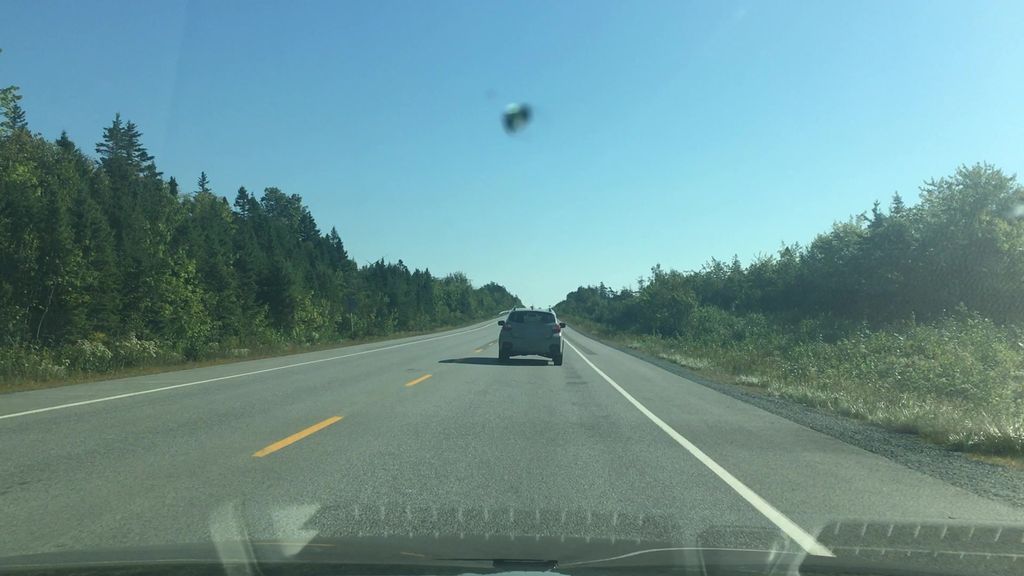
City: halifax